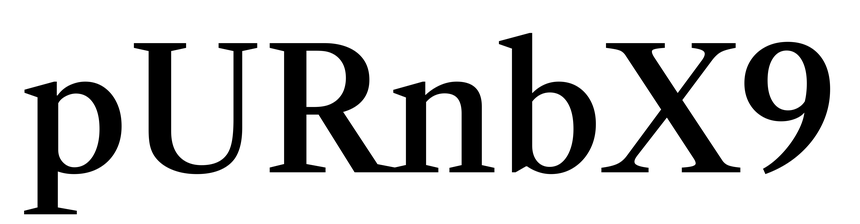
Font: LibreCaslonText_Medium